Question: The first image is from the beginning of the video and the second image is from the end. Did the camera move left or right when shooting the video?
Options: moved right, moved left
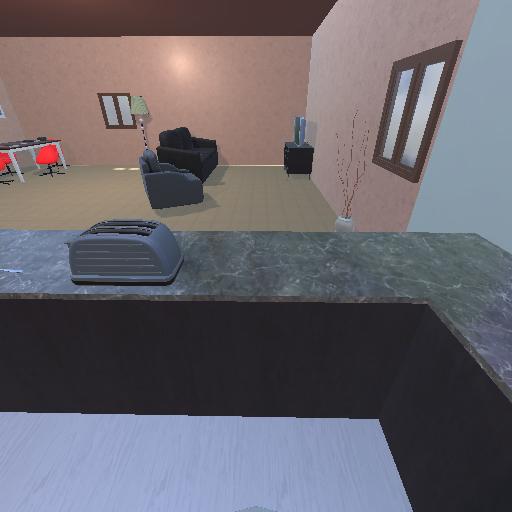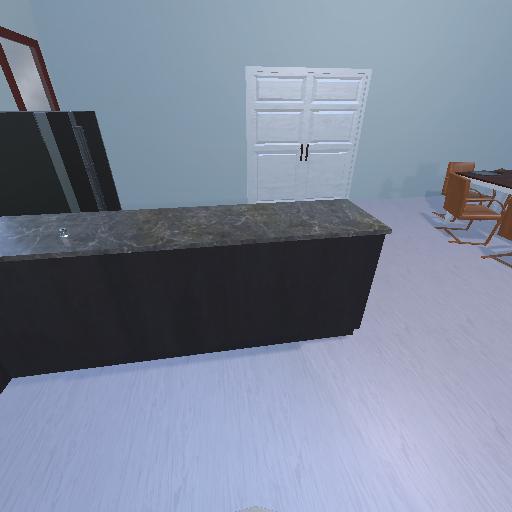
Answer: moved right